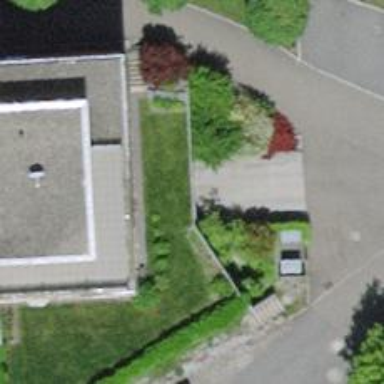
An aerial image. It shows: Retaining wall.